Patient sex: M
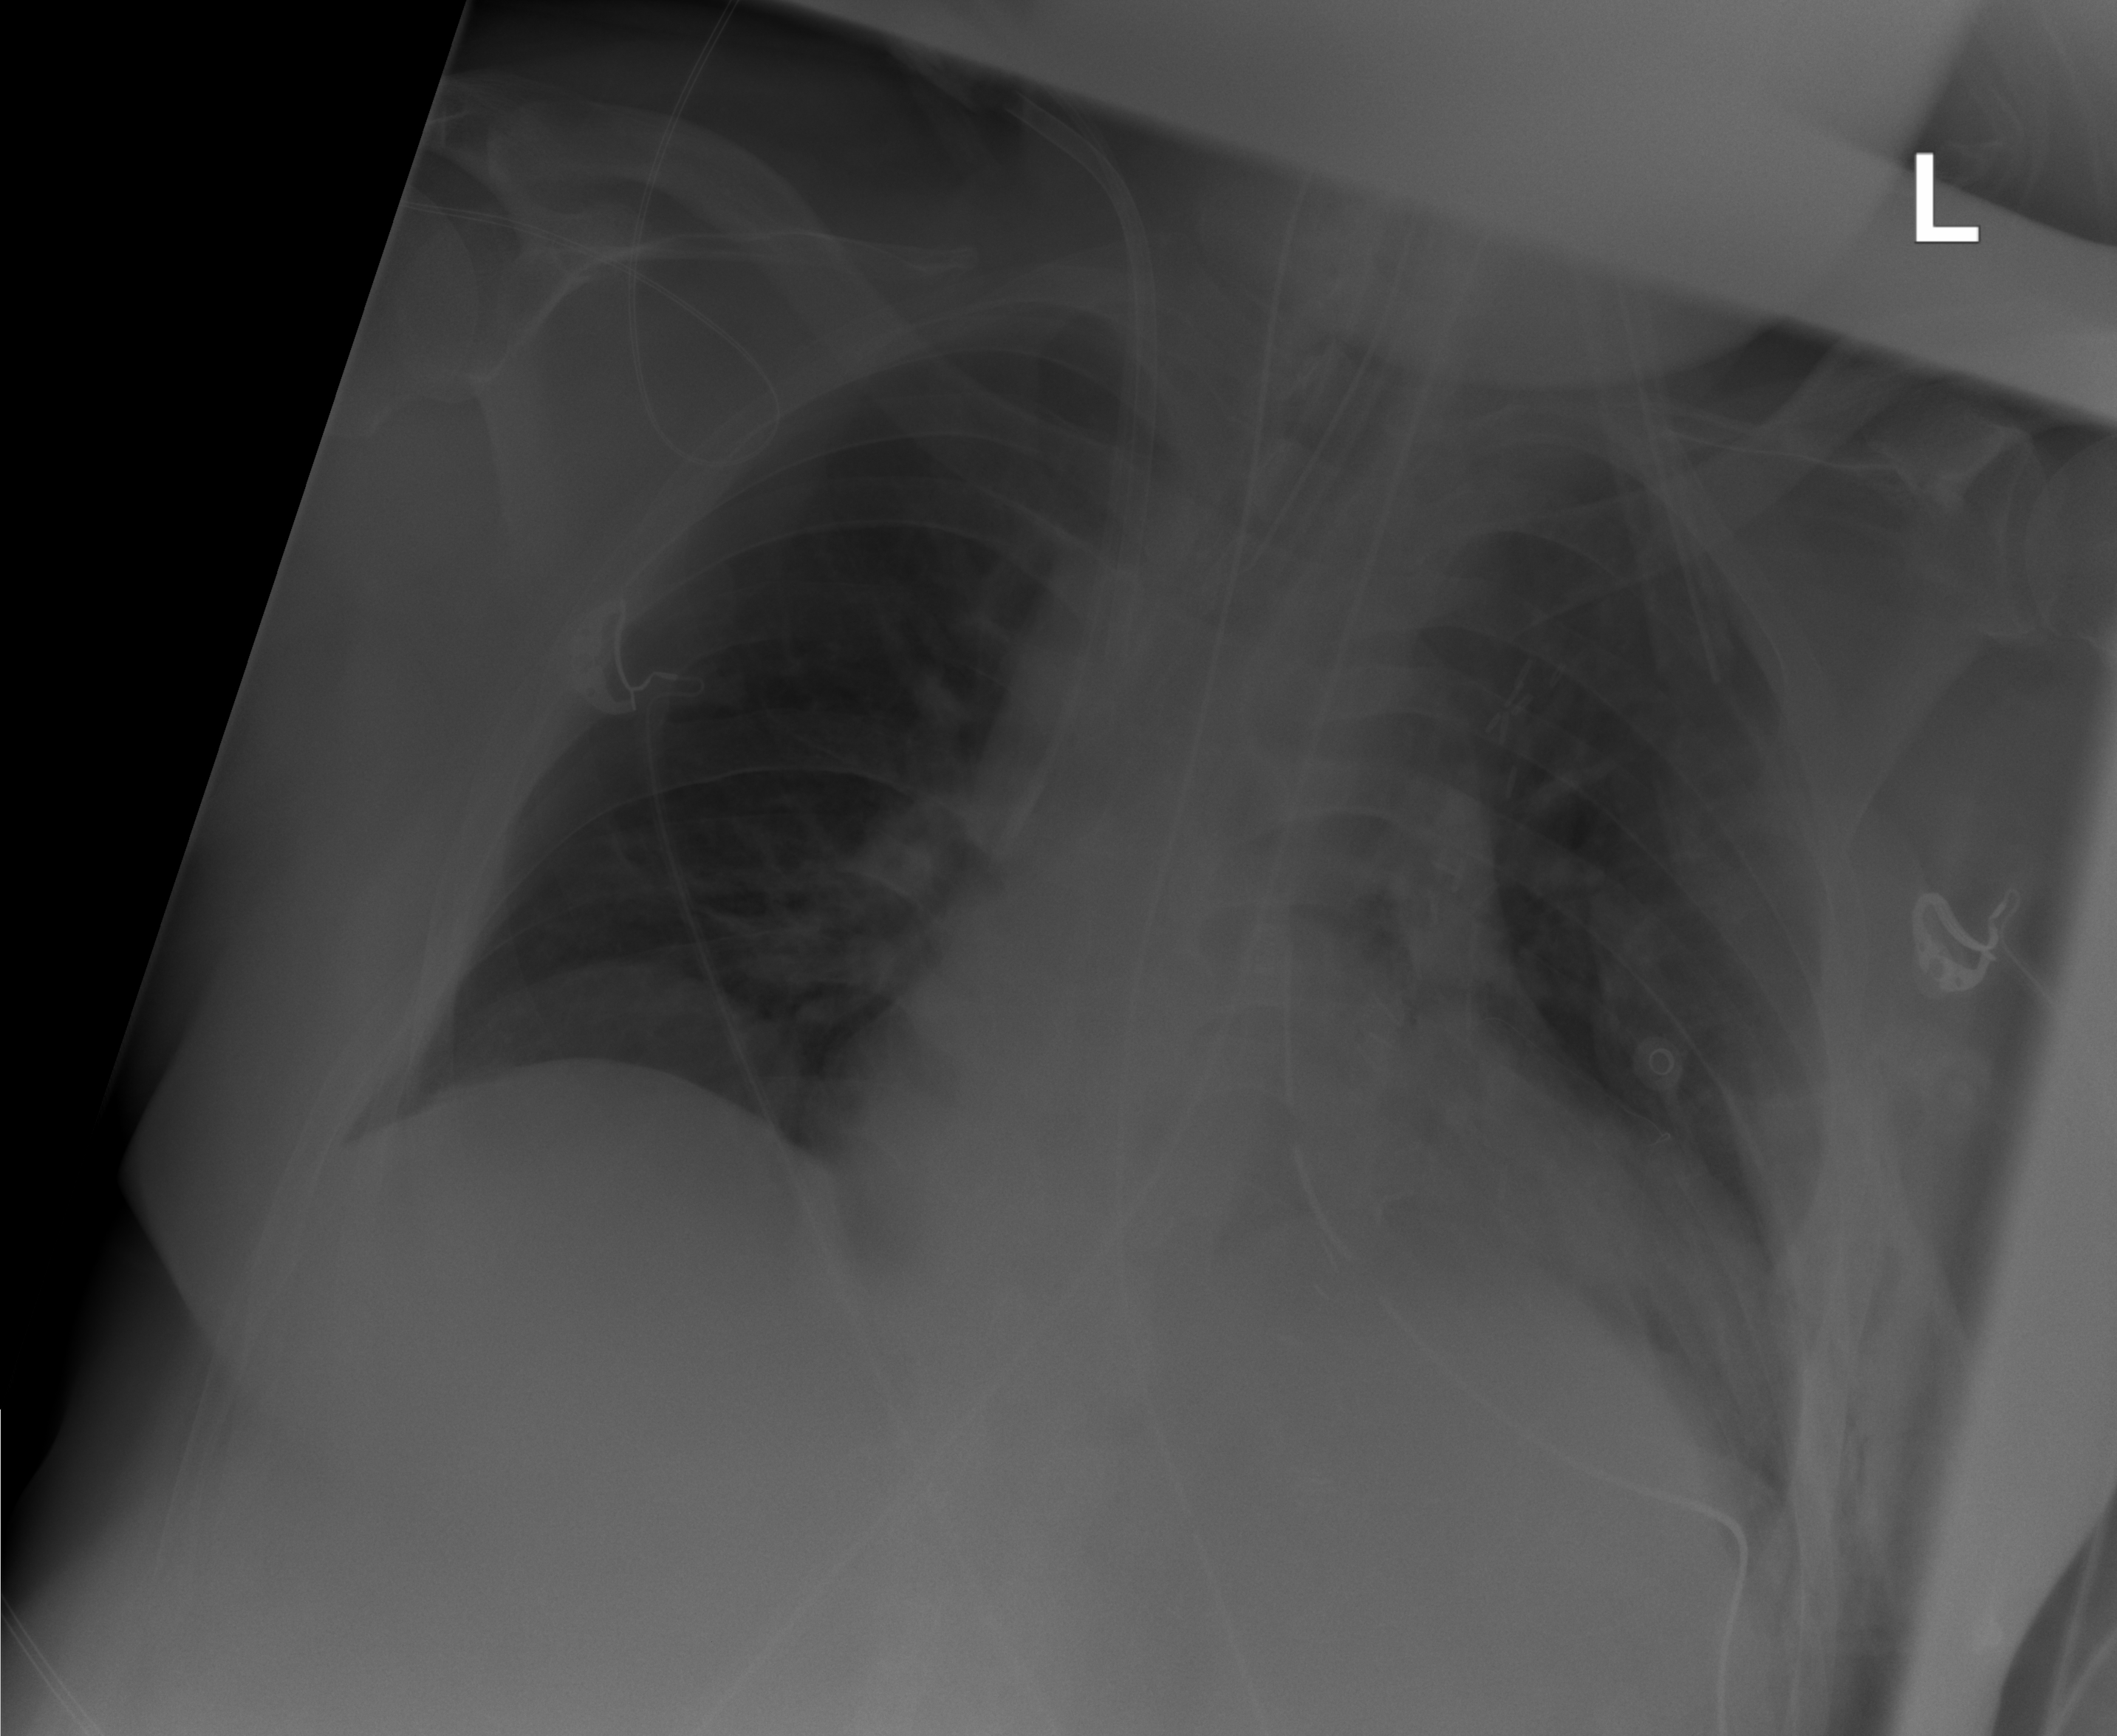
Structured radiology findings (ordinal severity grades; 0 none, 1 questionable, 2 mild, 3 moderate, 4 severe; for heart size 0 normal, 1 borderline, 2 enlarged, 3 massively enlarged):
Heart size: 2
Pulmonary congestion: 2
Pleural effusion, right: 0
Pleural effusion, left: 1
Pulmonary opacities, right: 0
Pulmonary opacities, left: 1
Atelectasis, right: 0
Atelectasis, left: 2